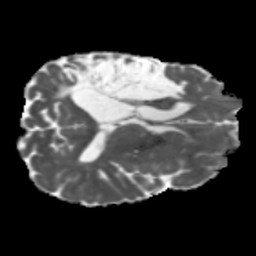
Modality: MD
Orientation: axial
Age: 41
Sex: male
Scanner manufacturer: siemens
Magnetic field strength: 3 T
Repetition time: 5.47 s
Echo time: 0.0854 s